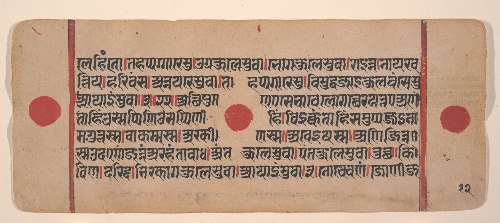
Date: 15th century
Object type: Folio
Classification: Paintings
Medium: Ink, opaque watercolor, and gold on paper
Culture: India (Gujarat)
Dimensions: 4 3/8 x 10 5/8 in. (11.1 x 27 cm)
Department: Asian Art
Credit line: Rogers Fund, 1955
Accession year: 1955
Repository: Metropolitan Museum of Art, New York, NY